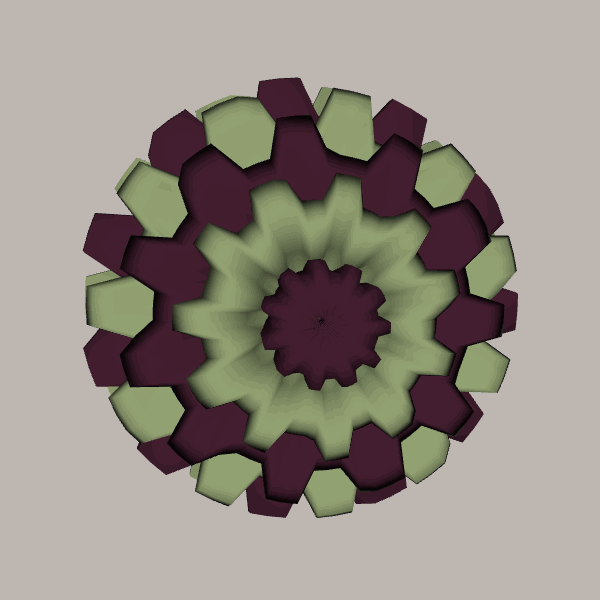
Background: light